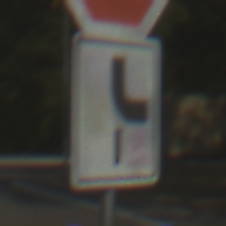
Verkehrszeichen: VerlaufVorfahrtsstrasse10
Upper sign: Stop
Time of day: MorningAfternoon
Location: Outdoor (Suburban)
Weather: Clear
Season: NotSpecified
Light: Natural